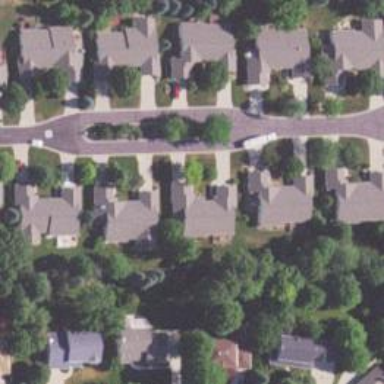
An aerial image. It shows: Residential road.